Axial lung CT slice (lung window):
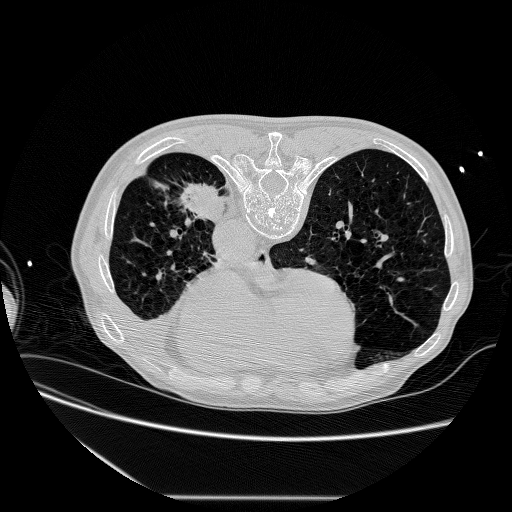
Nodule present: no